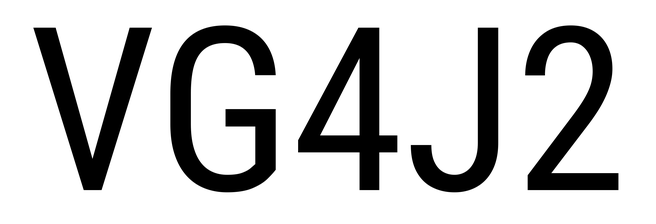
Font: Roboto_Condensed_Regular